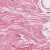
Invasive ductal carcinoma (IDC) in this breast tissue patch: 0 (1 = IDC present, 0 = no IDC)